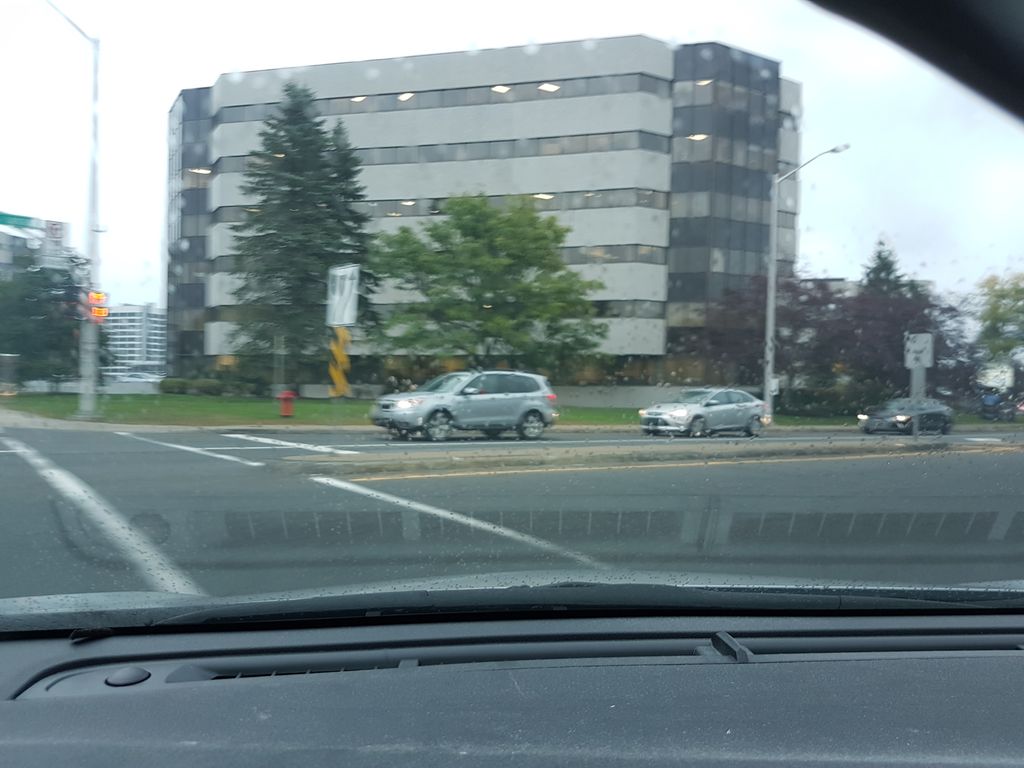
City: quebec_city